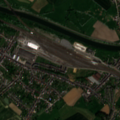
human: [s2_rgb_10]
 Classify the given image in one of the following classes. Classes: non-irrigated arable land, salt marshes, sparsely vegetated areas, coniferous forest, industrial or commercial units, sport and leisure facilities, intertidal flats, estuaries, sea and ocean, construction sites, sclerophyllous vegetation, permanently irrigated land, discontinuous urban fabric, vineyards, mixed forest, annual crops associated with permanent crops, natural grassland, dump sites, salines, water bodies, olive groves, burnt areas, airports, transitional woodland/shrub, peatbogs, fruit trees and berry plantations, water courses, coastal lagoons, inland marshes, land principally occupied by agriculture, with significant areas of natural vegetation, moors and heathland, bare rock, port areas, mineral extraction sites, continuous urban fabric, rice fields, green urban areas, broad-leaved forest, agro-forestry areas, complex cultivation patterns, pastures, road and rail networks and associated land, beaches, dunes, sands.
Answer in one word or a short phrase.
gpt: discontinuous urban fabric, industrial or commercial units, non-irrigated arable land, complex cultivation patterns